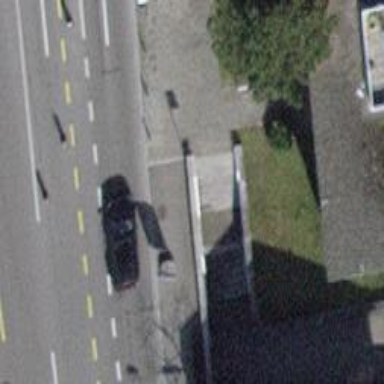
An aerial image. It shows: Road with steps.